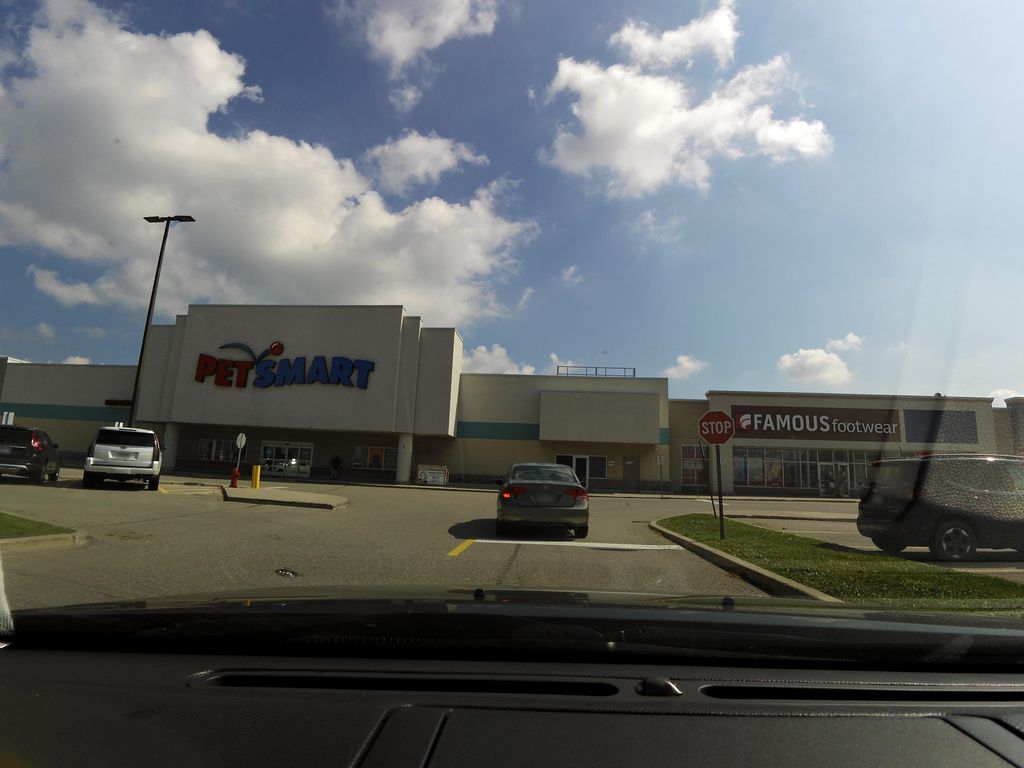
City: hamilton